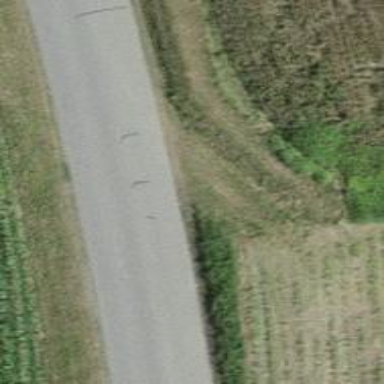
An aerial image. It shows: Unclassified road with asphalt surface.